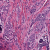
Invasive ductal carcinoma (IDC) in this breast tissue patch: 0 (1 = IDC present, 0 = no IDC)